Question: I am using jQuery and bootstrap to give drop-down search suggestions.Following is the html code.But when I type something in the search form and then clear the form.Two forms apears as in the picture.Why? I am new to jQuery. Thanks for any help.
'''
<div class="container">
<div class="row">
<div class="span6 offset3">
<form class="form-search">
<input type="text" id="month" name="month" class="input-medium search-query">
<button type="submit" class="btn">Search</button>
<div id="suggestions">
</div>
</form>
</div>
</div>
</div>
<script>
jQuery("#month").keyup(function(){
ajax('search', ['month'], 'suggestions')});
</script>
'''

I am using web2py framwork.This is the search function's code:
'''
def search():
if not request.vars.month: return dict()
month_start = request.vars.month
selected=complete('piracyfinder',month_start) #this line get the search results
return DIV(*[DIV(k['title'],
_onclick="jQuery('#month').val('%s')" % k['title'],
_onmouseover="this.style.backgroundColor='lightblue'",
_onmouseout="this.style.backgroundColor='white'"
) for k in selected])
'''
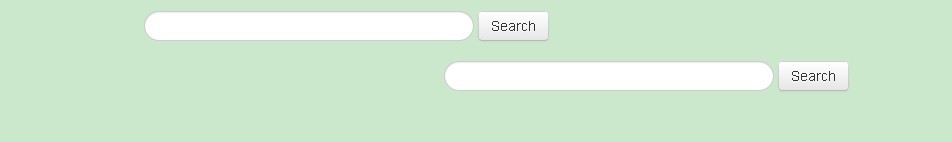
Answer: It appears you are using the same function (i.e., 'search()') to fill in the suggestions as well as to create the form (though that function doesn't process the form when submitted). According to the logic, when 'request.vars.month' is either empty or does not exist, the function returns an empty dict. This will result in the associated view (i.e., /views/[controller name]/search.html) being executed and returned. Presumably the search.html view contains the HTML code shown above. So, when you clear the input box, the keyup handler is triggered and sends an empty month variable, which results in a new copy of the form being sent back and inserted in the "suggestions" div. You can avoid this problem by checking whether 'request.vars.month' exists:
'''
if not request.vars.month:
return '' if 'month' in request.vars else dict()
'''
A better approach might simply be to use different functions for the search form and the suggestions given that they do completely different things and don't share any code.